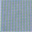
Piece: xx